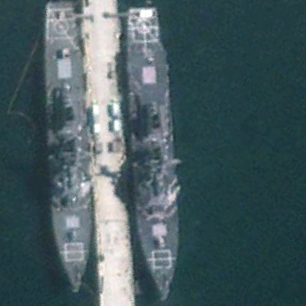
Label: destroyer